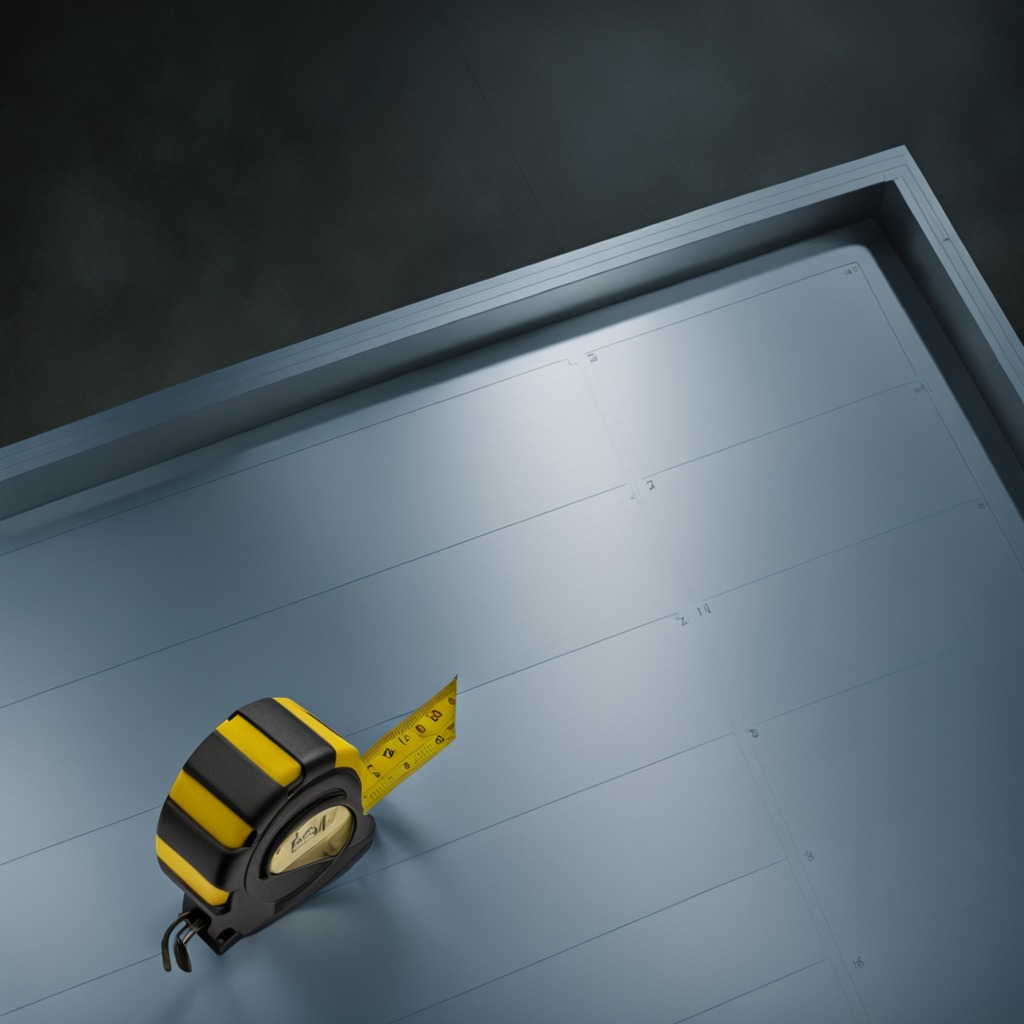
A measuring tape is lying on the toolbox surface.